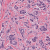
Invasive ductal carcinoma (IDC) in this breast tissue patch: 1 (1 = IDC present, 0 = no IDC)